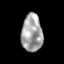
Tissue: skin
Cell type: Epithelial cells
Senescence score: 0.2405
Nuclear area (px): 777
Mean DAPI intensity: 162.453